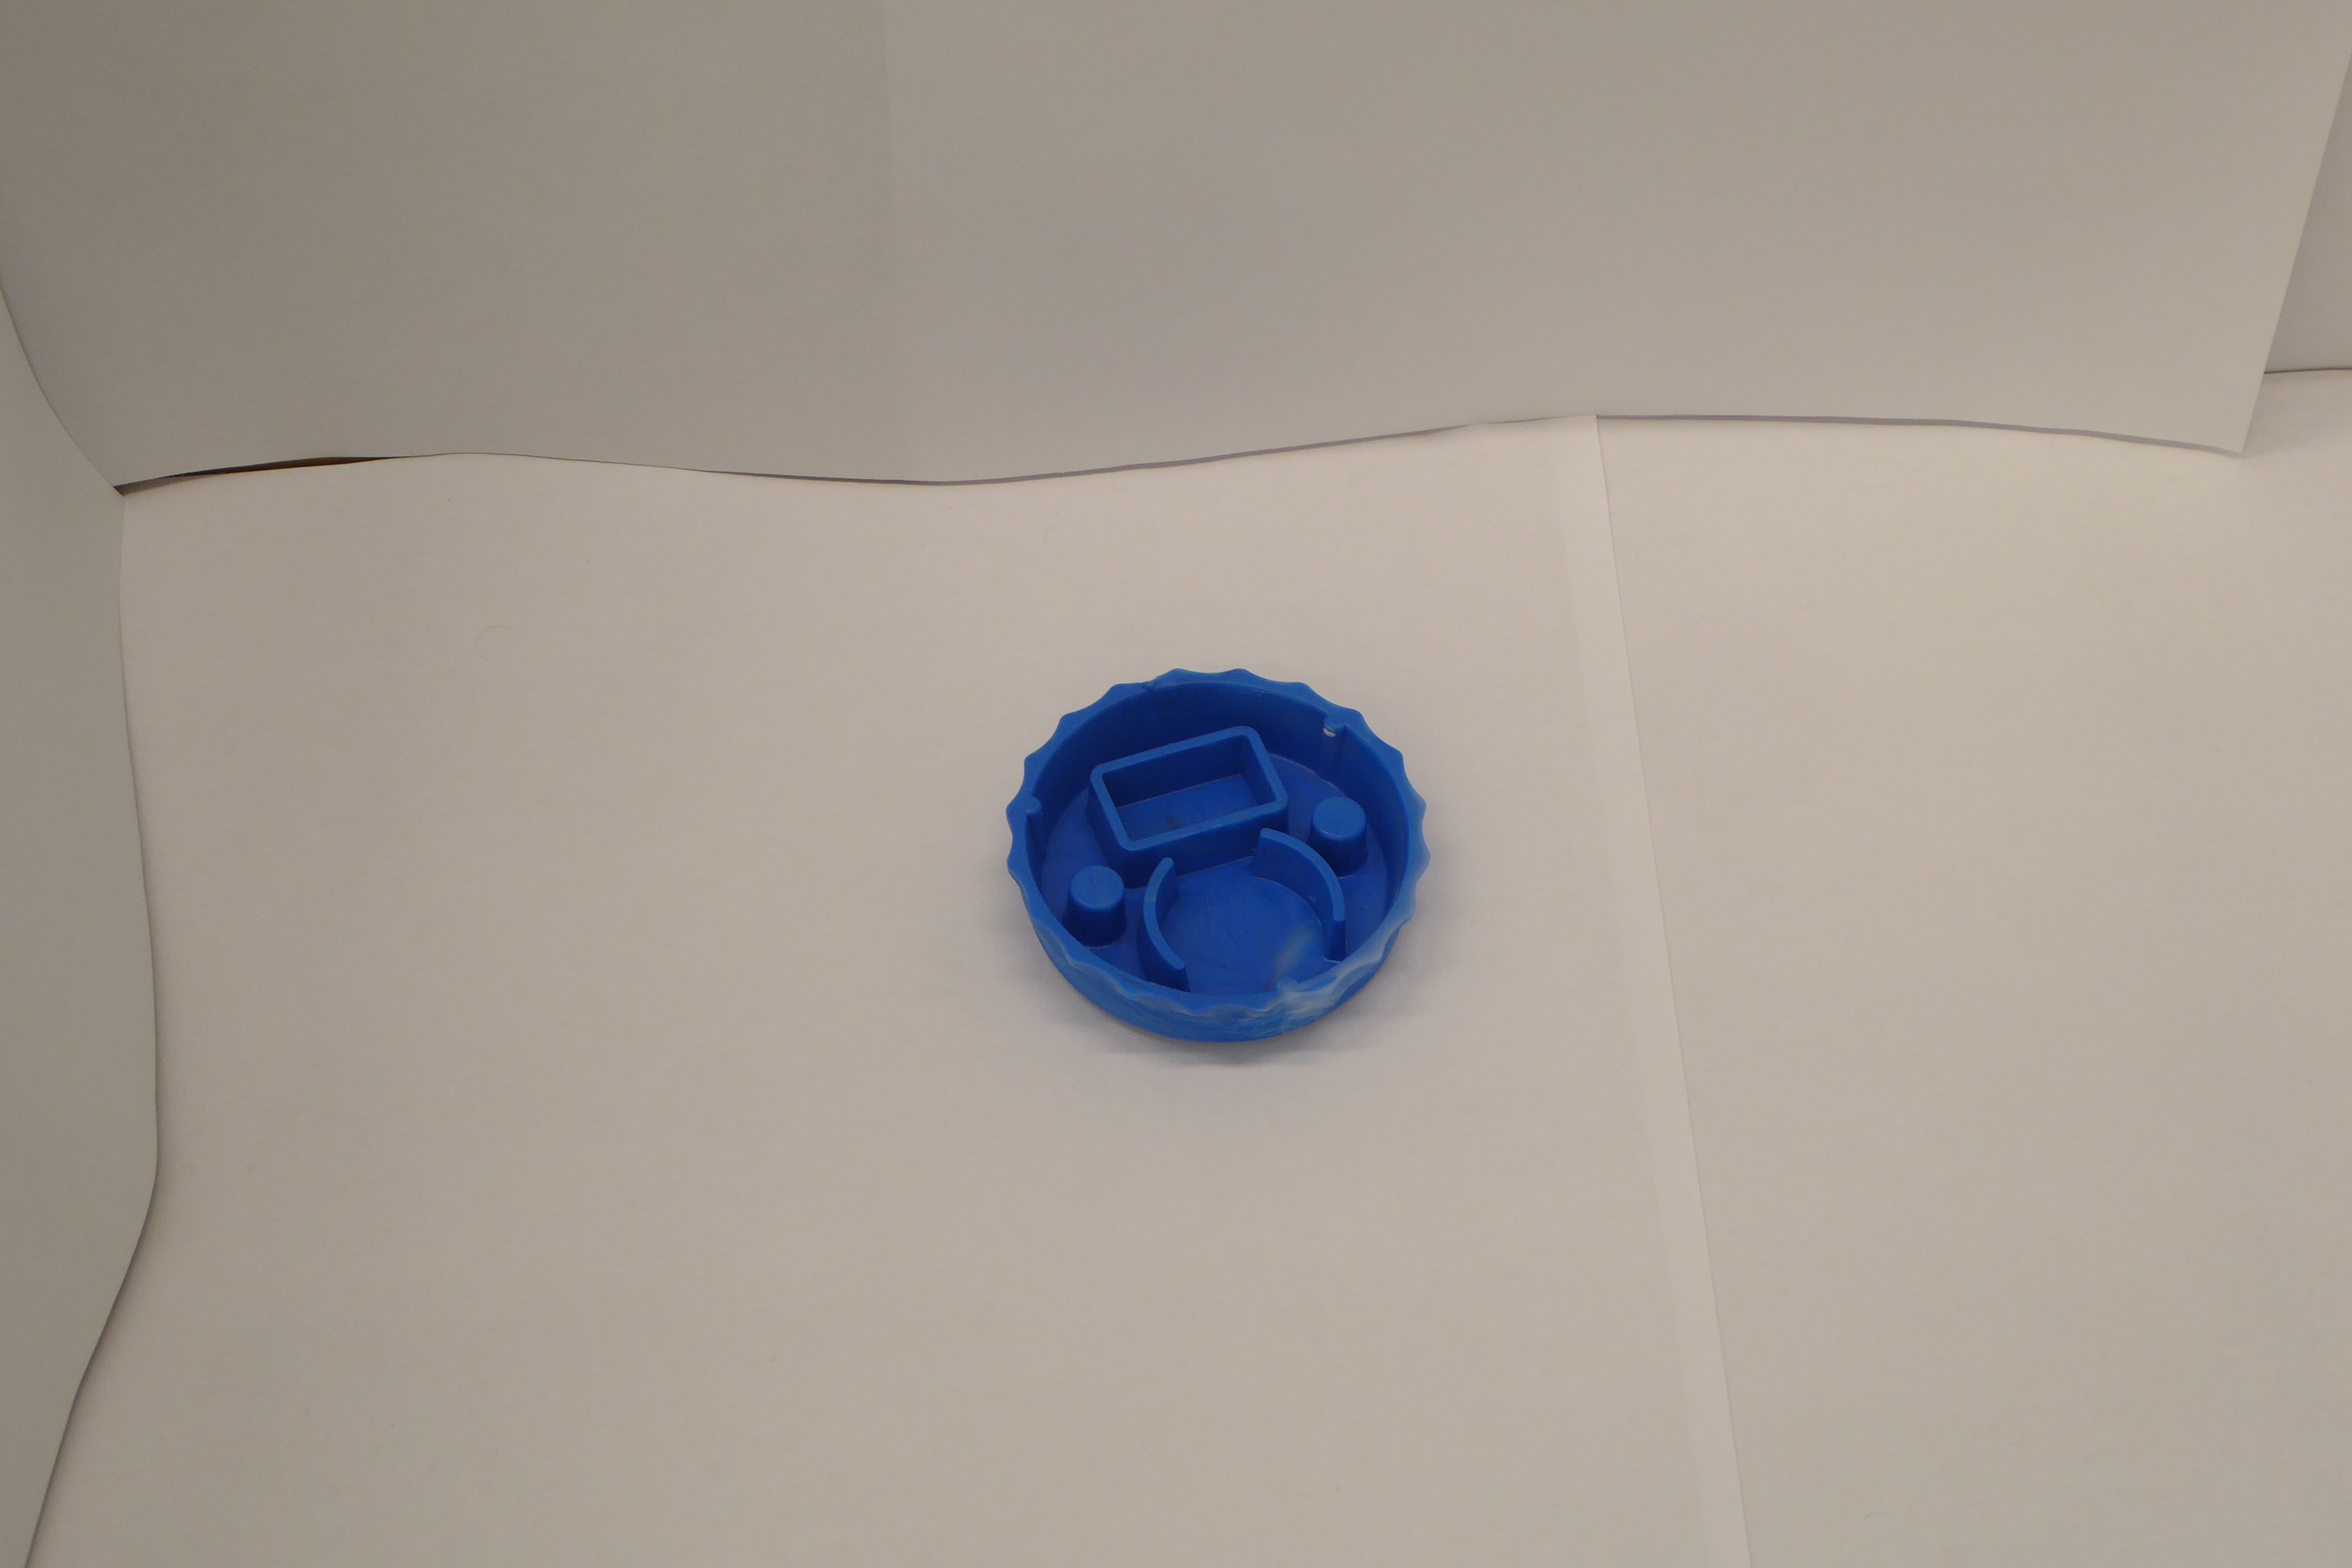
Label: Bottle Opener - Cover